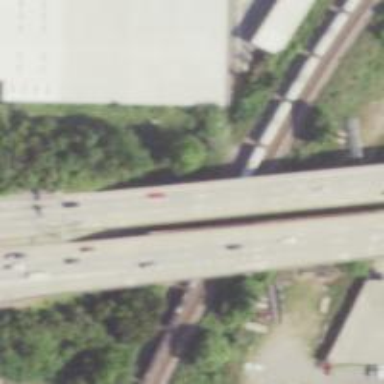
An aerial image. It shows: Beam-structured bridge on motorway.